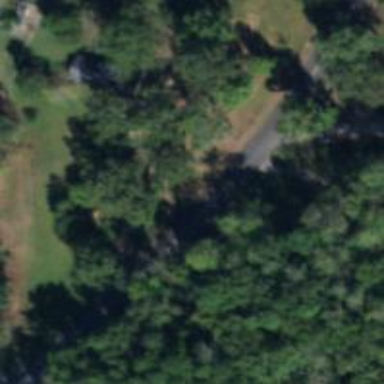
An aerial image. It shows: Driveway leading to service road.